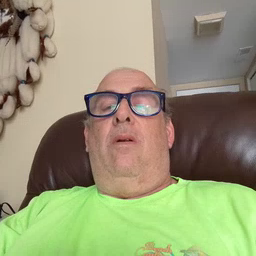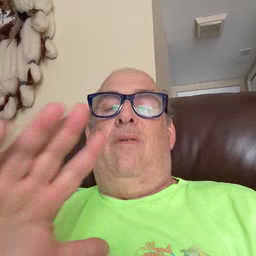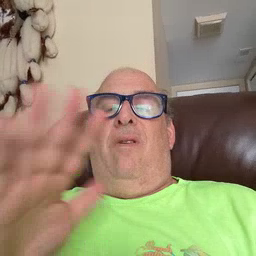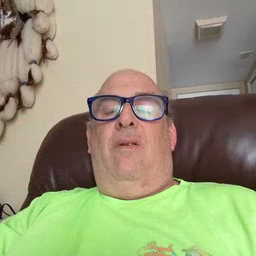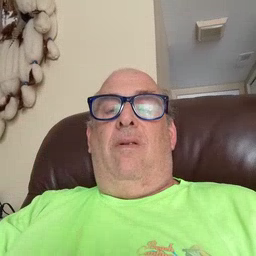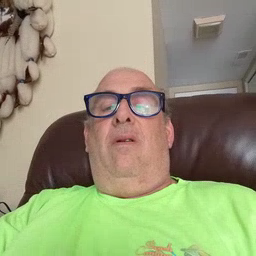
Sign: fine